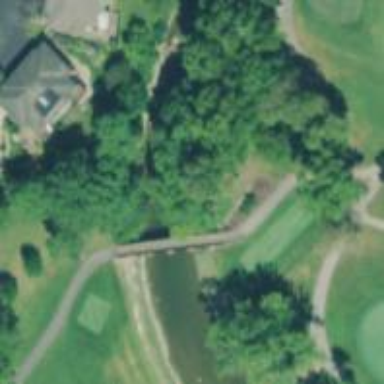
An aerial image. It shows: Path for golf carts.